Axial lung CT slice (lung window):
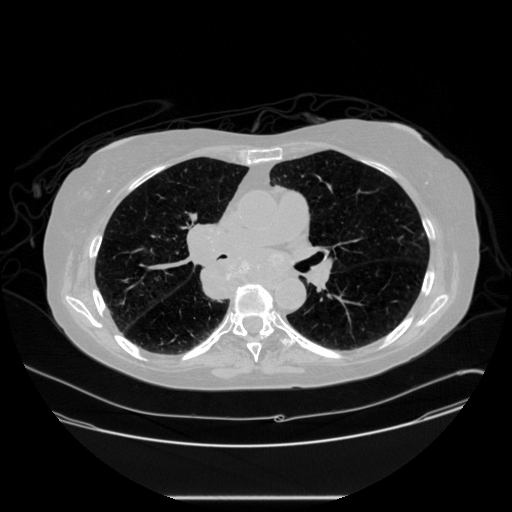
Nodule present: no